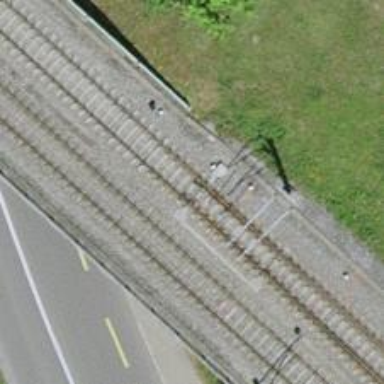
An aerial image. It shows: Bridge with single railway track electrified by contact line.